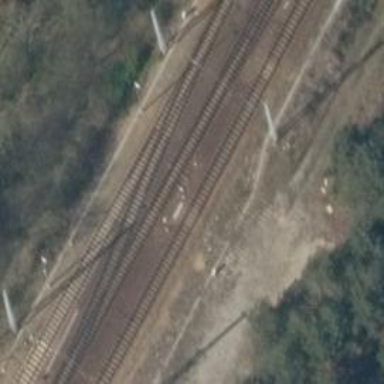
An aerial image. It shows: Railway switch.